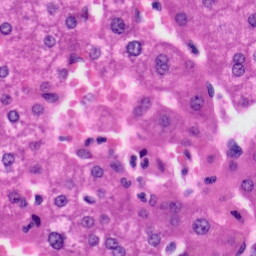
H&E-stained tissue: Liver